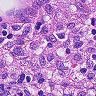
Metastatic tissue present: no